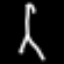
Label: The Eiffel Tower